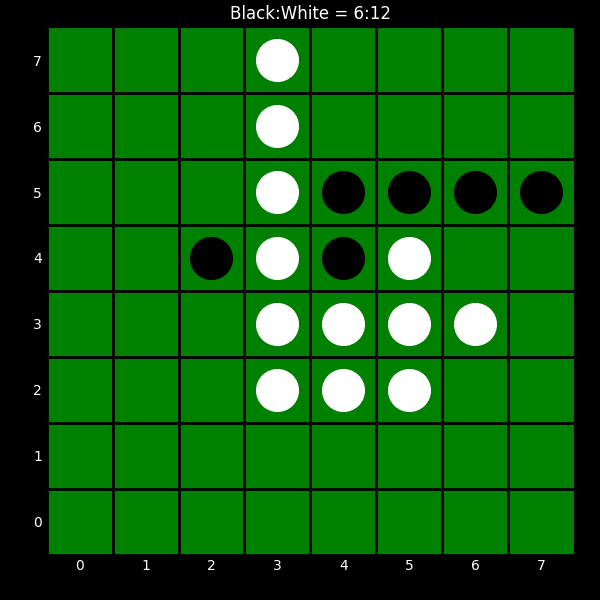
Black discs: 6
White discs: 12